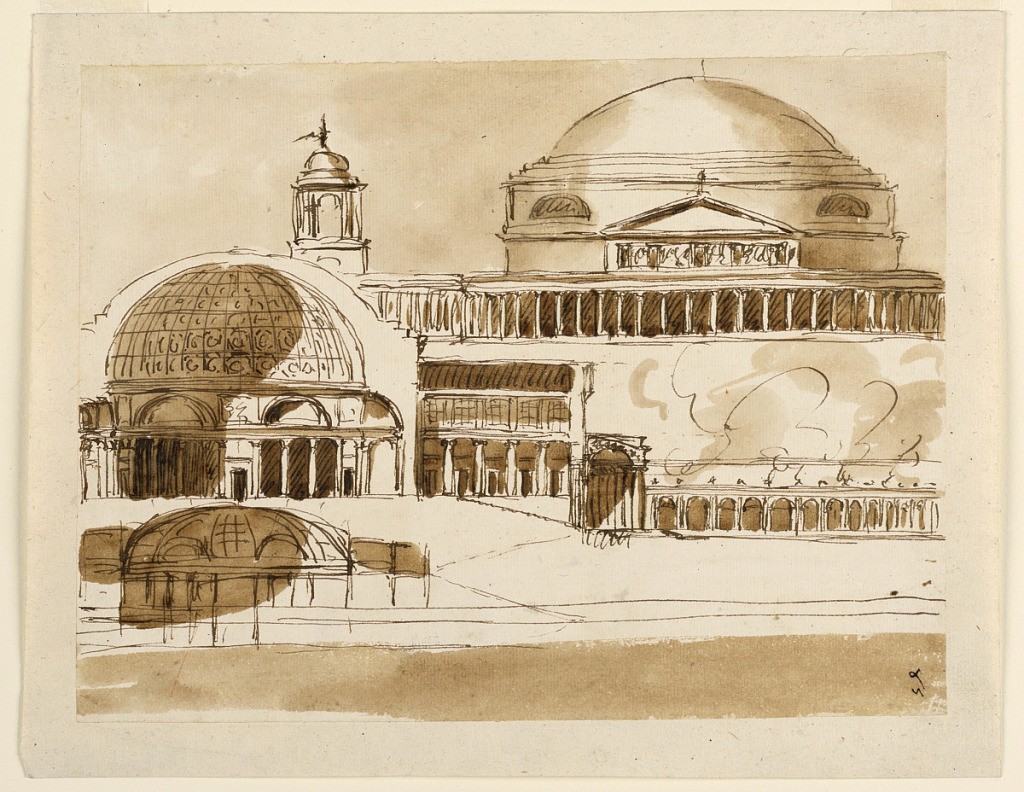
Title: Mausoleum
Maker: Giuseppe Barberi, Italian, 1746–1809
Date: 1795
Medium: Pen and brown ink, brush and brown wash, red pencil on lined off-white laid paper
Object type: Drawing
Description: Similar to 1938-88-1130. Top: the elevation of the central structure. The lower part is surrounded by a colonnade which is connected with the flanking ones which end with steeples. Above it rises the upper story and the pediment of a vestibule, containing the staircase. Bottom: Section through the central building, the vestibule, the portico, and the elevation of a colonnade, enclosing an atrium. Numbered "85".